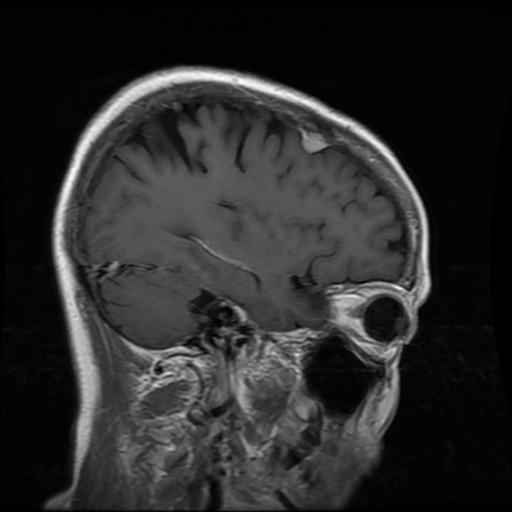
Label: meningioma